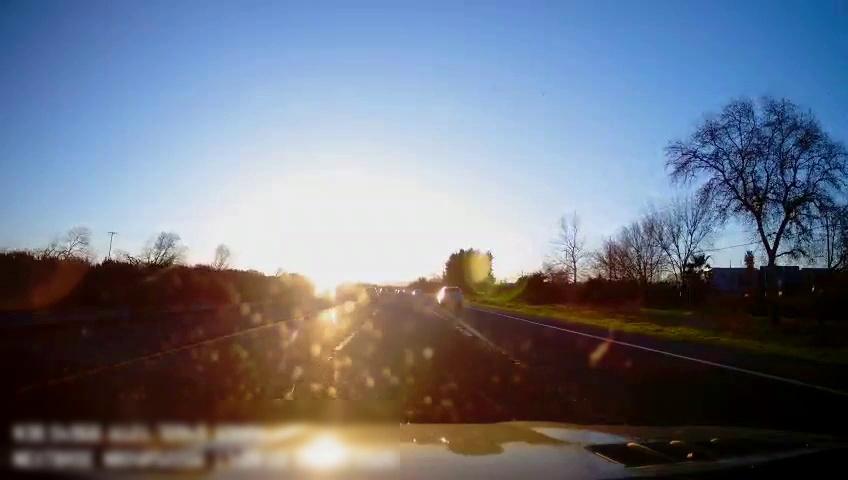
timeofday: Day
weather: Sunny
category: Drivable Space
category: Vehicles | SUV
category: Vehicles | SUV
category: Lanes | Alternate Lane
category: Lanes | Current Lane
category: Lanes | Current Lane
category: Lanes | Alternate Lane